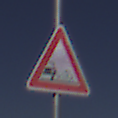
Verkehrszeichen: SplittSchotter
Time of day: MorningAfternoon
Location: Outdoor (Nature)
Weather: Clear
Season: NotSpecified
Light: Natural